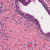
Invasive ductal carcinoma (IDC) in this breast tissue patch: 0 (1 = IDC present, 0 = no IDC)